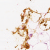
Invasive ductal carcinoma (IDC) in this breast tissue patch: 0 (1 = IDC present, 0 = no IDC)